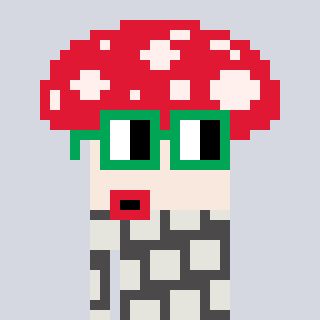
a pixel art character with square green glasses, a mushroom-shaped head and a grayscale-colored body on a cool background